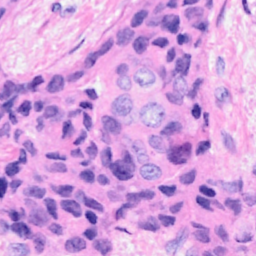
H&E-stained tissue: Breast